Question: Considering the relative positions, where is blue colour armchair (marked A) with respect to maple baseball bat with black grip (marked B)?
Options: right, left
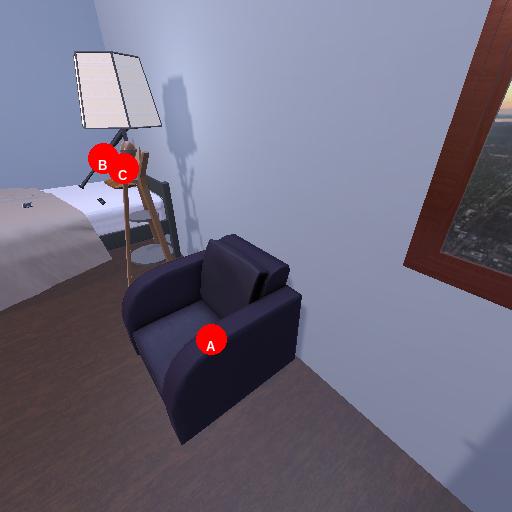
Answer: right